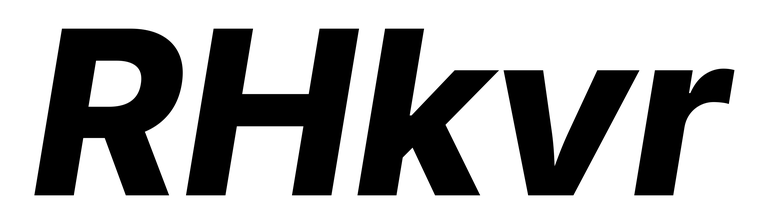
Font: Inter-Italic_ExtraBold_Italic